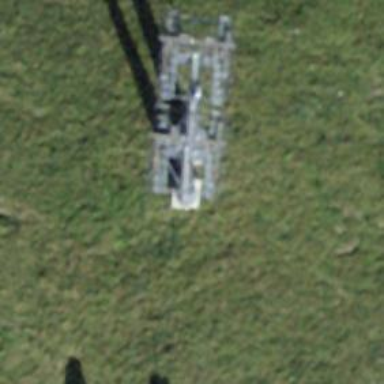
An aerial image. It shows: Pylon used for aerialway.